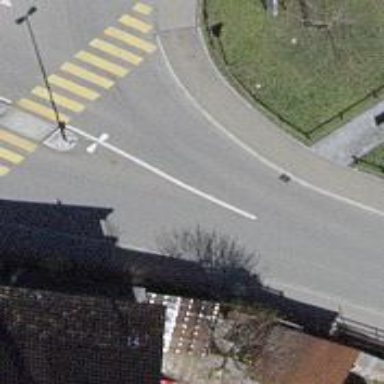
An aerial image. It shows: Tertiary road with asphalt surface and sidewalks on both sides. The sidewalk on the right has raised kerb.